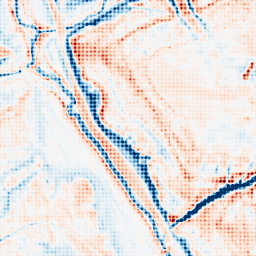
Category: trend_removal
Decomposition family: local_polynomial
Decomposition parameters: window_size: 21
degree: 3
Upsampling method: sinc_blackman
Upsampling parameters: scale: 8
kernel_size: 8
Upsampling scale: 8